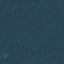
Land use / land cover class: Forest